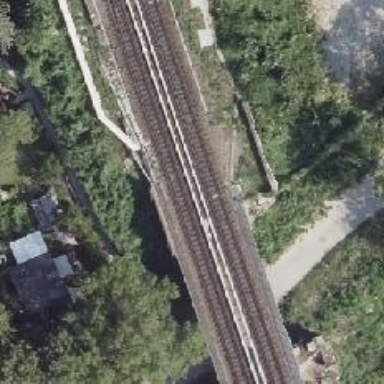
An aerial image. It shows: Truss bridge carrying electrified light rail railway.